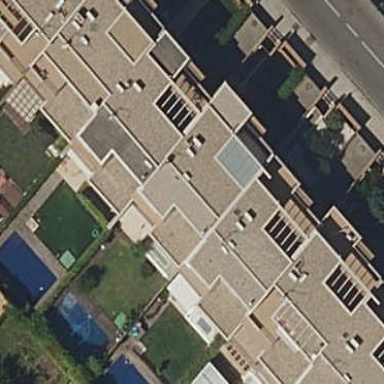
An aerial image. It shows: Terrace building.